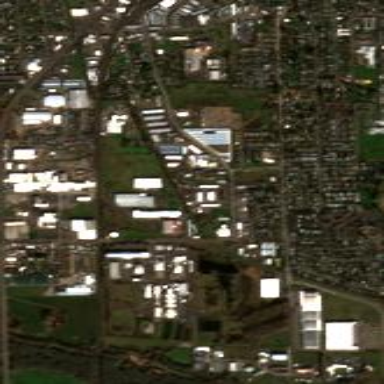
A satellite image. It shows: Industrial area.